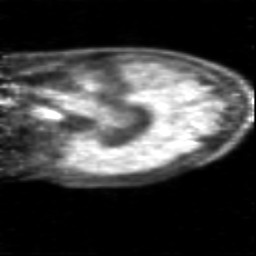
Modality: PET
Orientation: sagittal
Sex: female
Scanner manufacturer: siemens